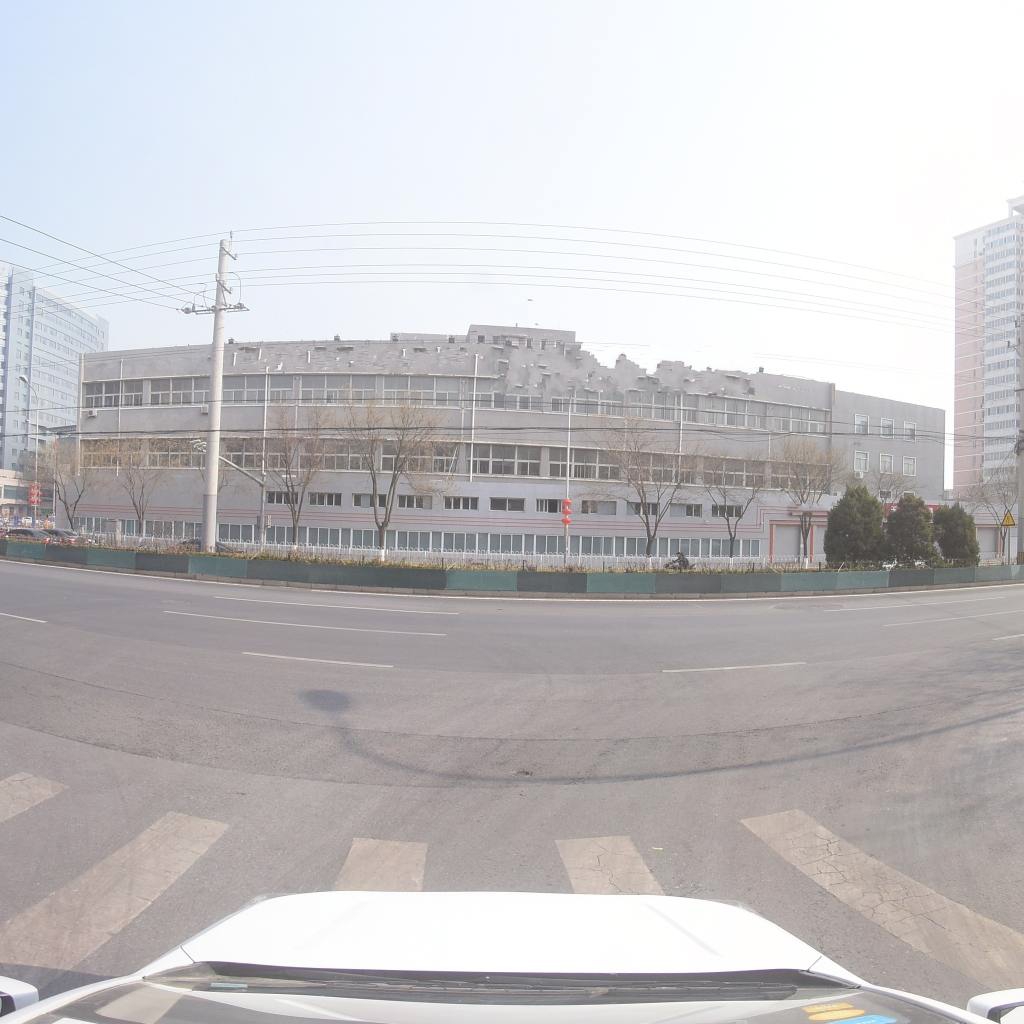
Region: Fengtai
Road damage annotations: transverse crack, pothole, alligator crack, transverse crack, alligator crack